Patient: sex F, age 69
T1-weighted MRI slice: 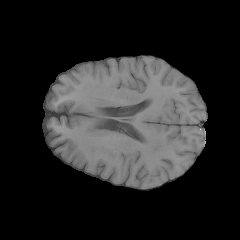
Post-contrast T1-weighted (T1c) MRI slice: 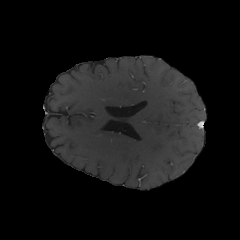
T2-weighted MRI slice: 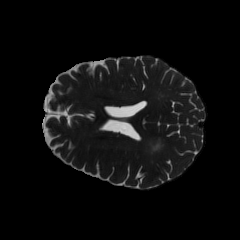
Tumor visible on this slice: yes
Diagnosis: Glioblastoma, IDH-wildtype
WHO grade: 4